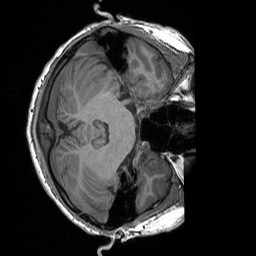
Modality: T1w
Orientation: axial
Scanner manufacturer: siemens
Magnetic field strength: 3 T
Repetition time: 1.76 s
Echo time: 0.0022 s